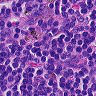
Metastatic tissue present: no